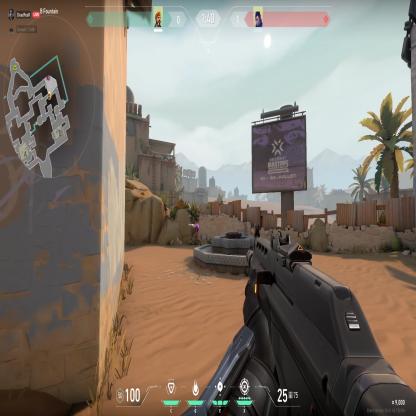
Label: enemy